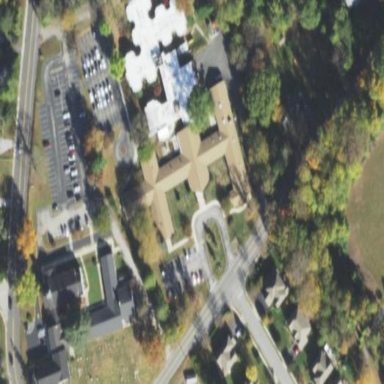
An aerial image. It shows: Nursing home.